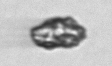
Label: detritus_transparent